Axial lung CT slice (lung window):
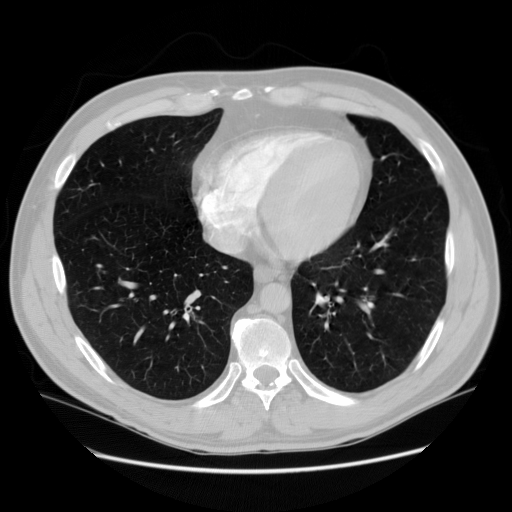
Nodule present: no